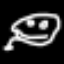
Label: frog